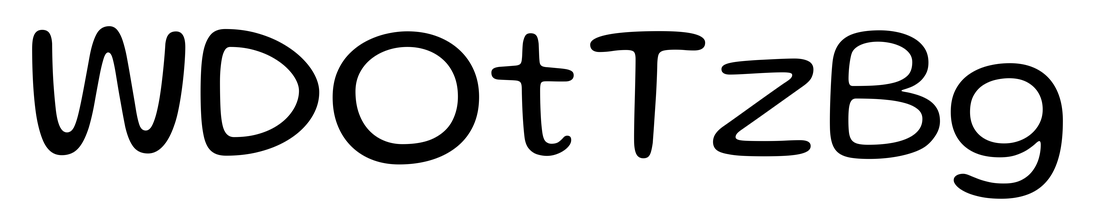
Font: Gluten_Light